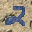
Label: 2